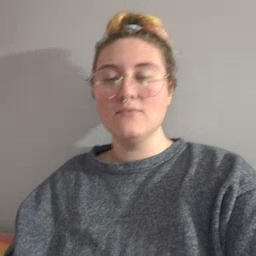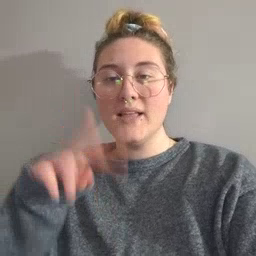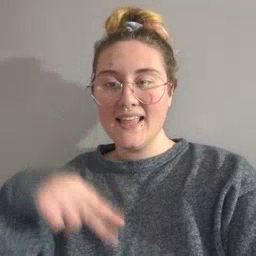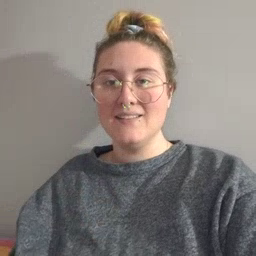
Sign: read